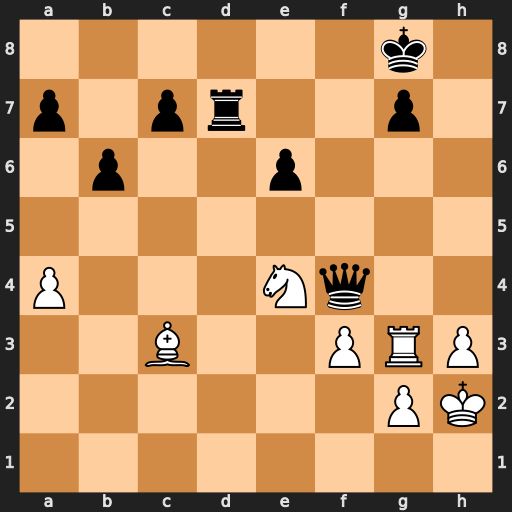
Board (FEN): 6k1/p1pr2p1/1p2p3/8/P3Nq2/2B2PRP/6PK/8
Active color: w
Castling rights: -
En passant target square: -
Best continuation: Nf6+ Qxf6 Bxf6